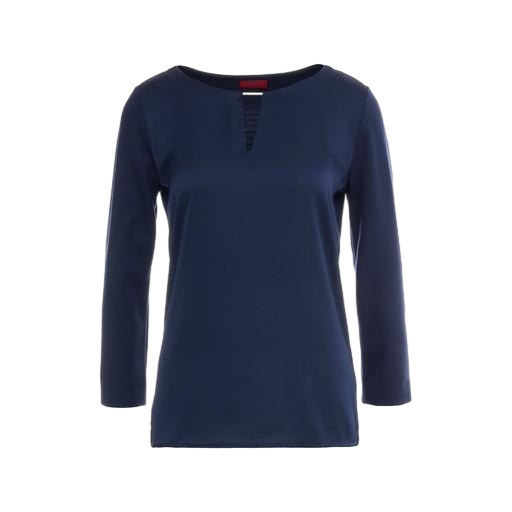
blue still long-sleeved top, three-quarter sleeved jersey top, long sleeved navy blue top, white background